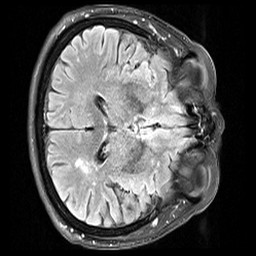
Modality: FLAIR
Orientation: axial
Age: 73
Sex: female
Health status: healthy
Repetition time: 12 s
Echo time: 0.095 s